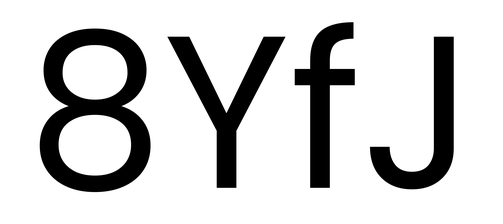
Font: Poppins-Regular